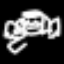
Label: angel